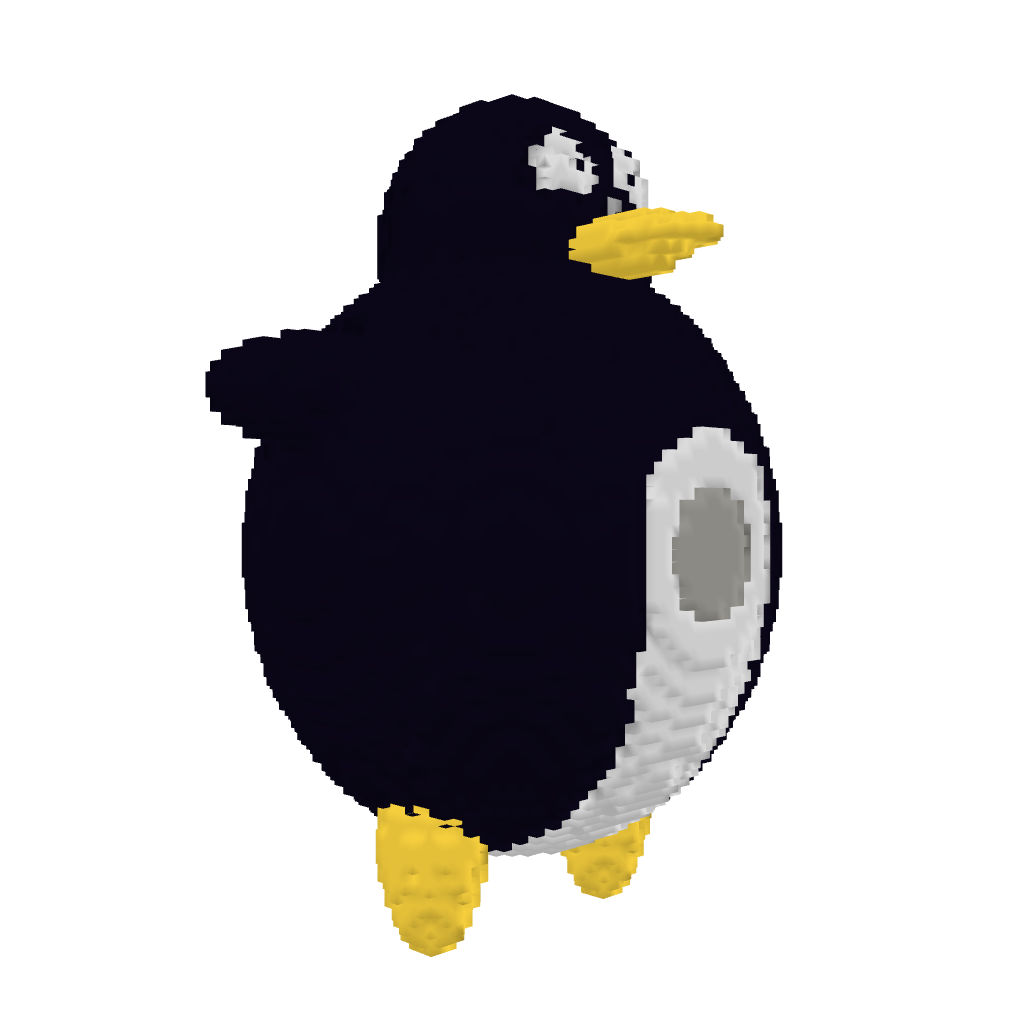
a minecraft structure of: PENGUIN!